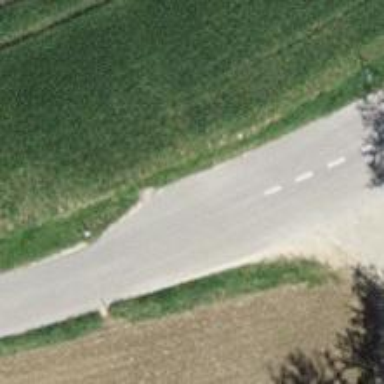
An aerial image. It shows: Passing place on the road.